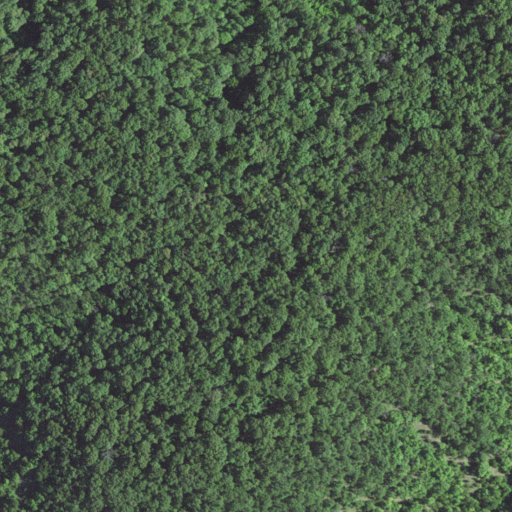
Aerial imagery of cliff(s) in Missouri named Cedar Bluff containing only deciduous forest